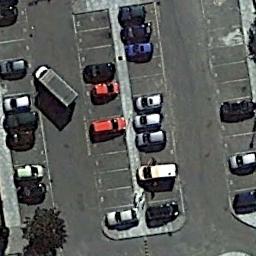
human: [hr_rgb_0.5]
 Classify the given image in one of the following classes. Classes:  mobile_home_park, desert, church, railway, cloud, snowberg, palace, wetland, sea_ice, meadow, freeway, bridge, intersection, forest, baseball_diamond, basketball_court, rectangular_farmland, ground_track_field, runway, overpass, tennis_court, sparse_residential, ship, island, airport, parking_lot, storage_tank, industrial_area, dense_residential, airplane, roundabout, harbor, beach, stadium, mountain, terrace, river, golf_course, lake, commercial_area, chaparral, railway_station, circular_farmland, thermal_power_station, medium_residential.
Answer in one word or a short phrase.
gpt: parking_lot